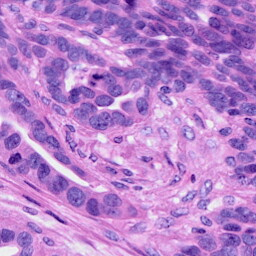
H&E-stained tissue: Ovarian